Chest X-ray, AP view. Patient: 32 years old, sex F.
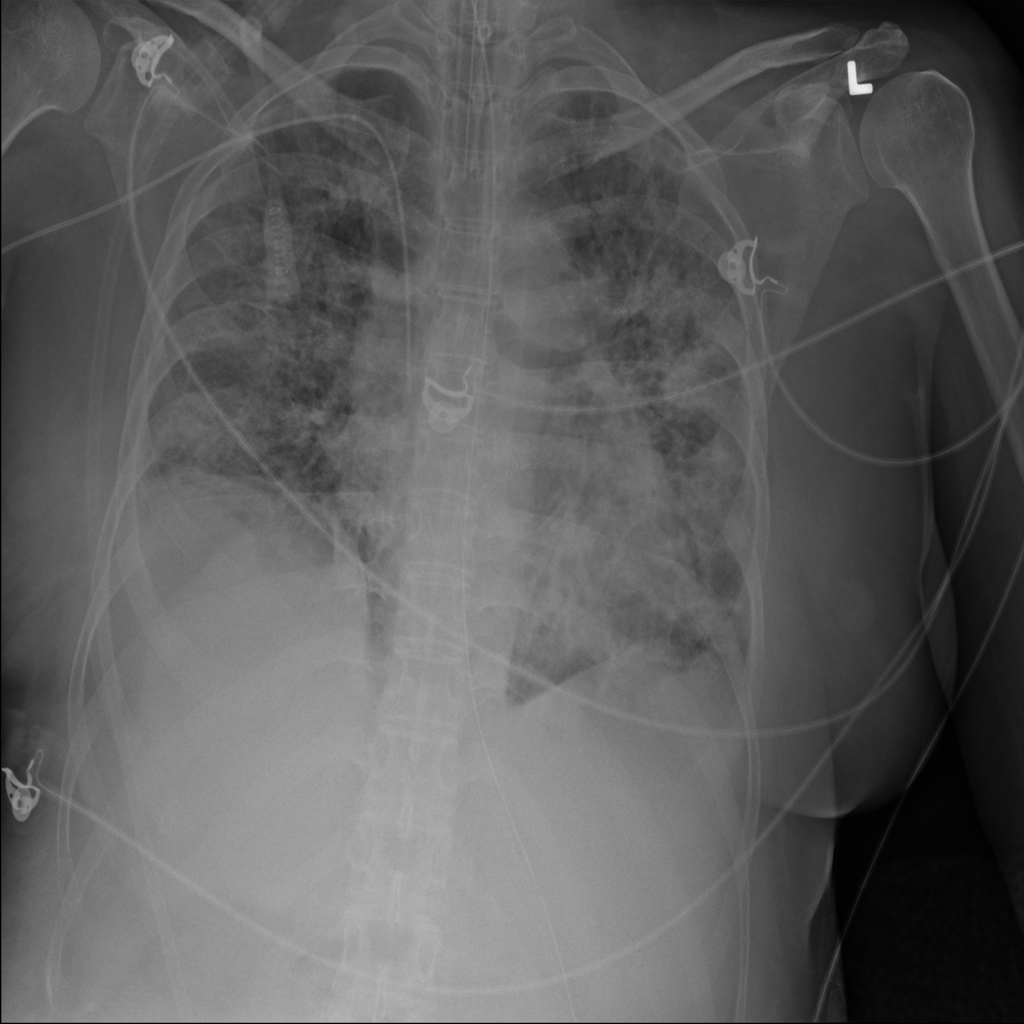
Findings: No Finding